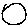
Label: circle